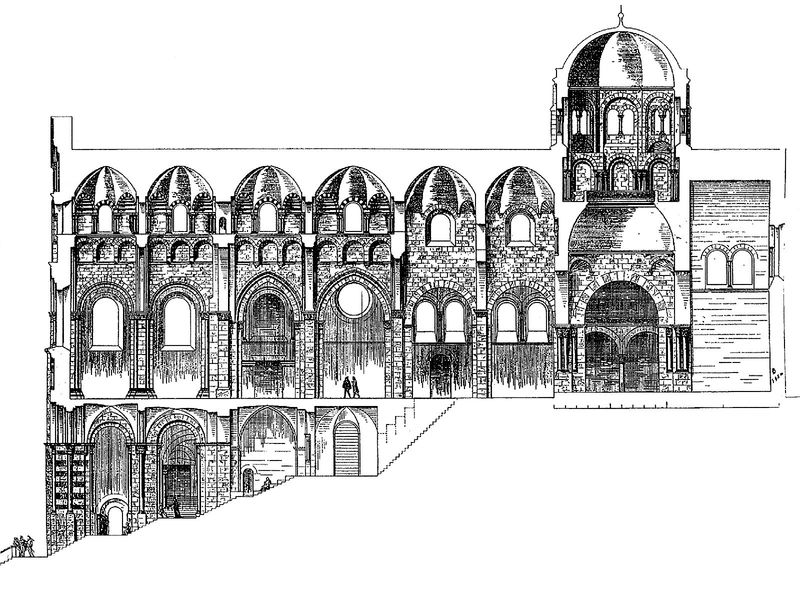
Titel: Kathedrale Le Puy-en-Velay, der Westteil des Baus (2. Hälfte 12. Jh.) ruht auf mächtigen Subkonstruktionen
Schlagwörter: weiß, menschen, fenster, pfeiler, schwarz, skizze, säulen, tür, zeichnung, dach, architektur, mensch, gehen, kirche, front, frontal, kreis, rund, bogen, hang, pilaster, rundbogen, kuppel, treppe, treppen, arch, arches, architecture, church, men, people, stairs, steps, white, window, black, figures, old, windows, stufen, tor, umriss, bögen, keller, gewölbe, kuppeln, stockwerk, dom, schnitt, stich, entwurf, arkaden, kathedrale, portal, kanzel, obergaden, spitzbogen, roman, stone, apsis, building, house, tower, plan, drawing, sketch, querschnitt, bau, grundriss, aufriss, maßstab, krypta, torbögen, dome, section, durchschnitt, cathedral, walls, blendarkaden, basement, brick, cross section, scale, structure, diagram, gebaeude, architetkur, blueprint, arched, y, apsys, sobergaden, firgures, blue prints